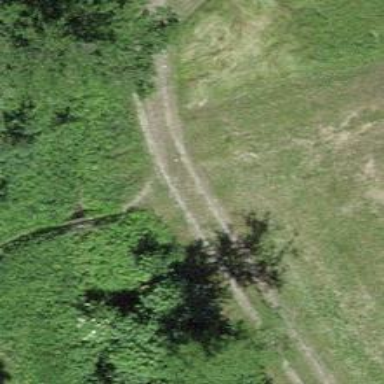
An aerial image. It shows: Path on the ground.